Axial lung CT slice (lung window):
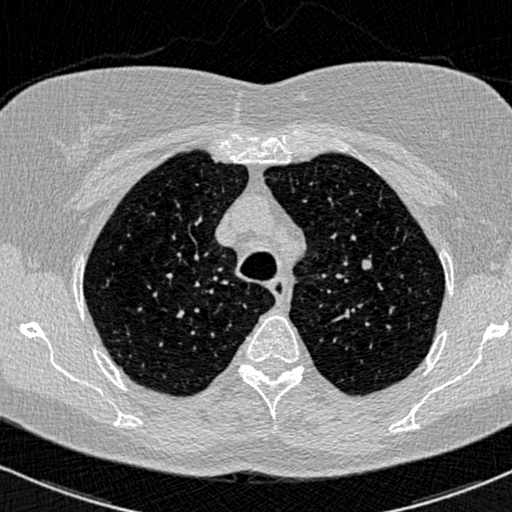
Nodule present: yes
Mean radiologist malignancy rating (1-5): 2.75